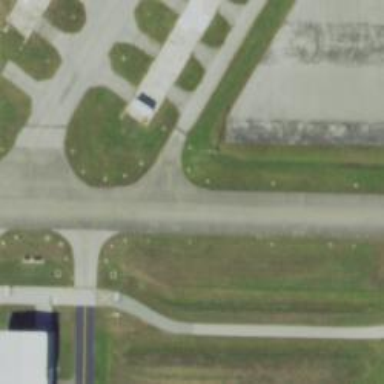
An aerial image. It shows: View of taxiway at the airport.